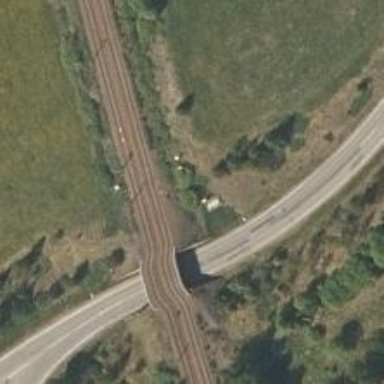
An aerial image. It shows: Railway with electrified contact lines running along embankment.